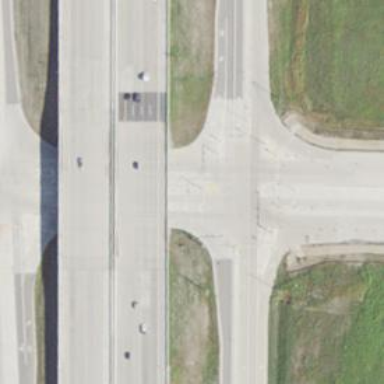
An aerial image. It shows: Tertiary link road.